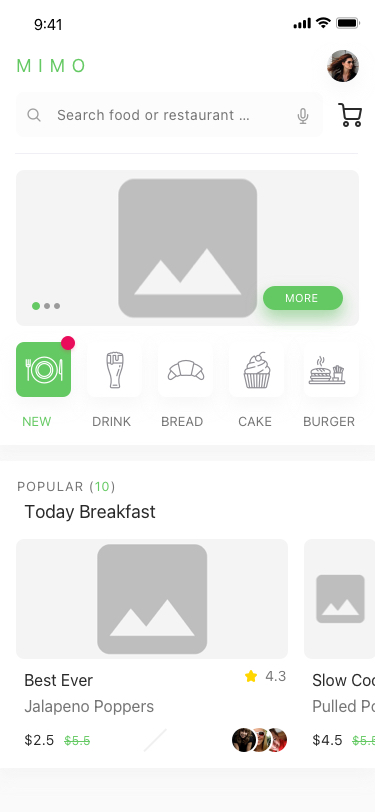
Text in this UI design:
Slow Cooker
Pulled Pork
$5.5
$4.5
Best Ever
Jalapeno Poppers
4.3
$5.5
$2.5
mimo
Search food or restaurant …
MORE
New
DRINK
BREAD
CAKE
BURGER
Popular (10)
Today Breakfast